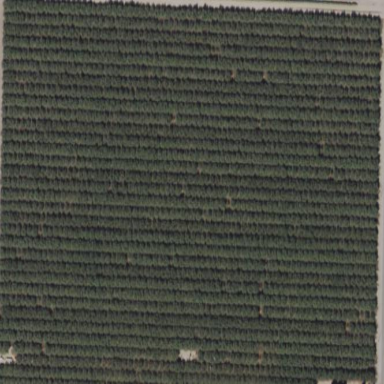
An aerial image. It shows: Orchard filled with almond trees.